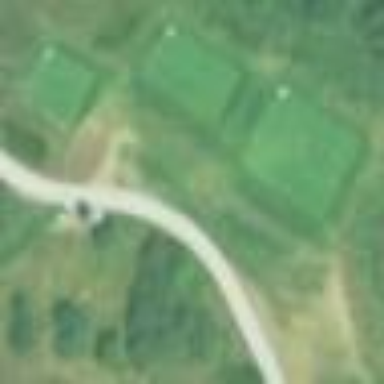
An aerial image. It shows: Rough area in golf course.